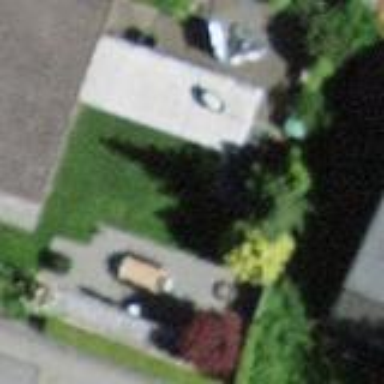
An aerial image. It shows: Garage.